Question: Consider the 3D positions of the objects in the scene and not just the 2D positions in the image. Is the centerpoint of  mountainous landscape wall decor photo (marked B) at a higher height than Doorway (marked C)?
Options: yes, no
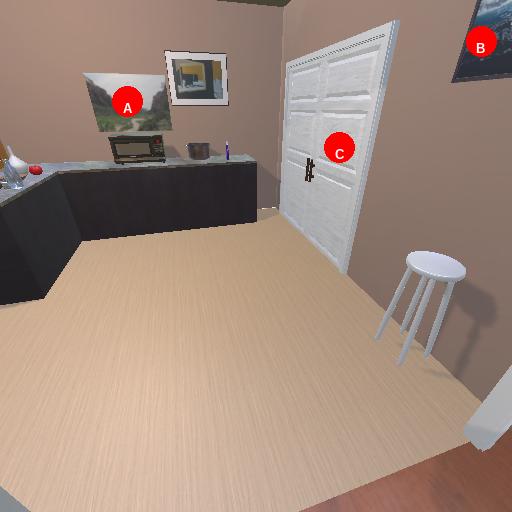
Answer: yes